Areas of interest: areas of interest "Wanrun Plaza"
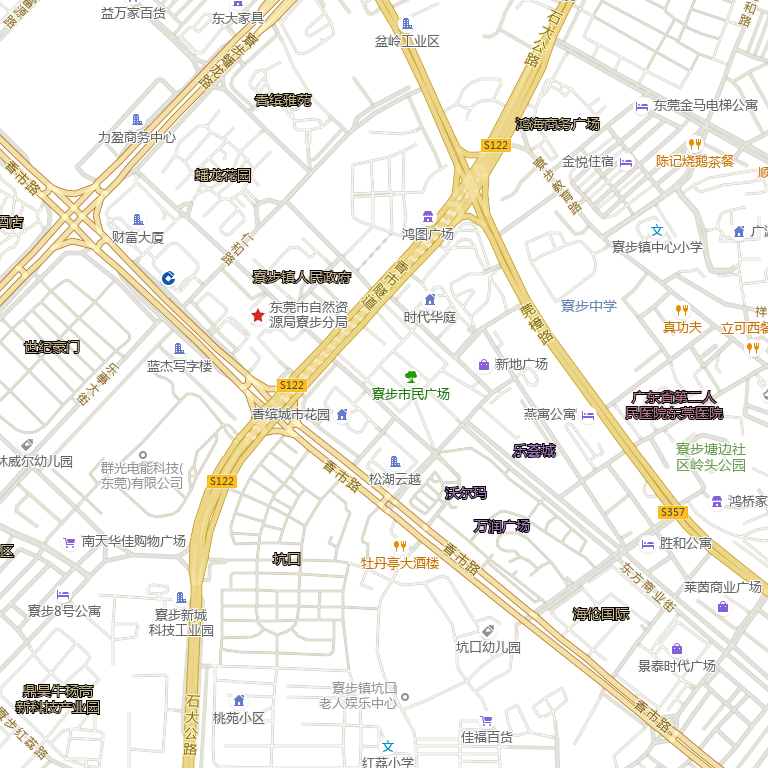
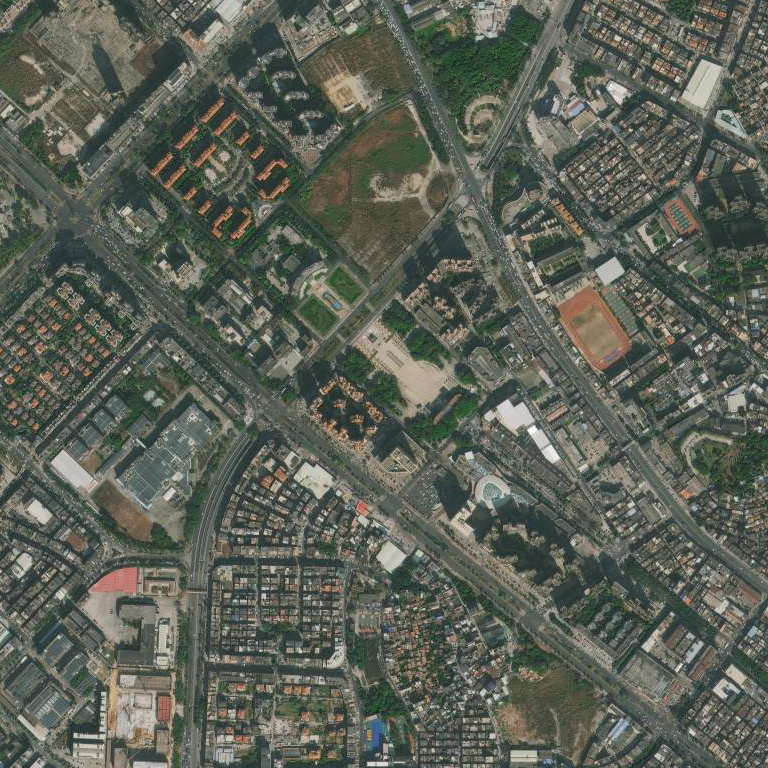